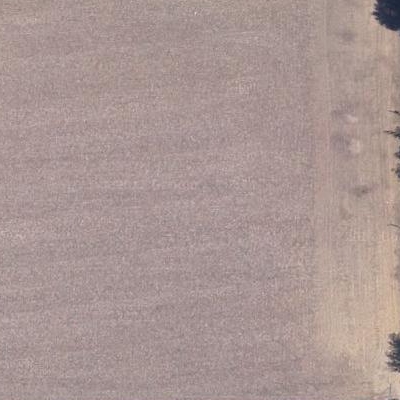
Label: bField